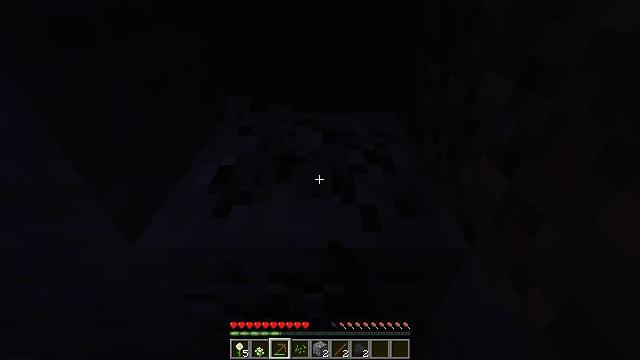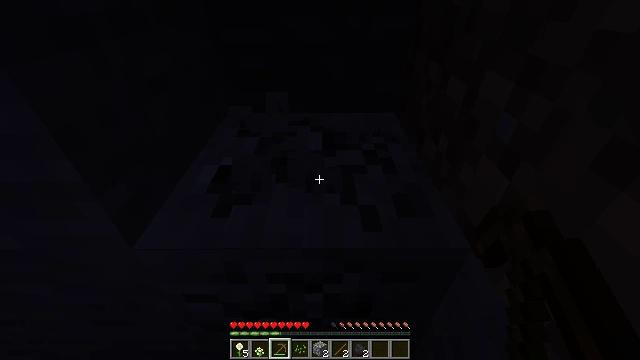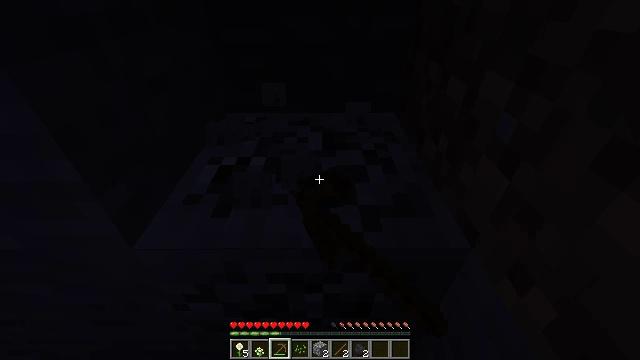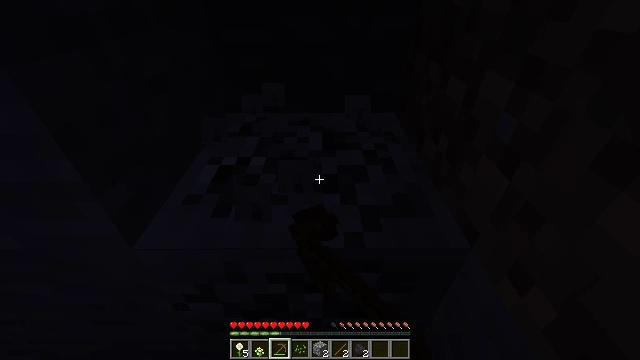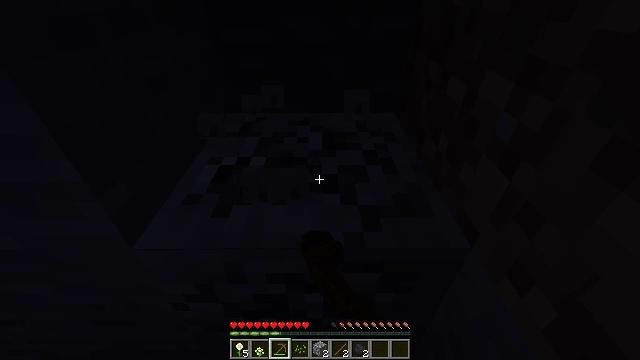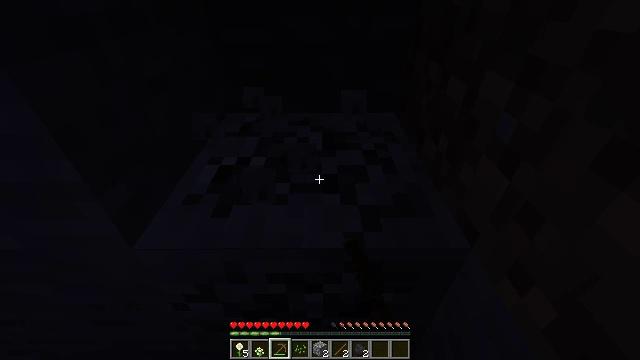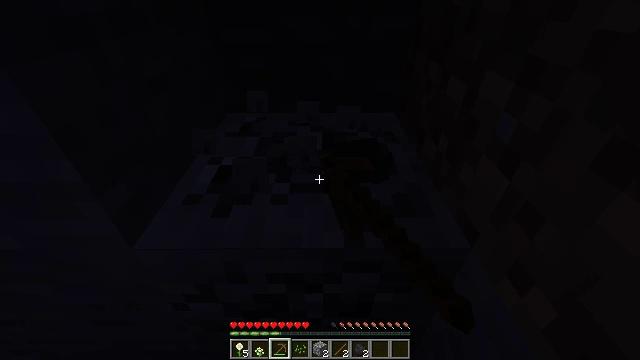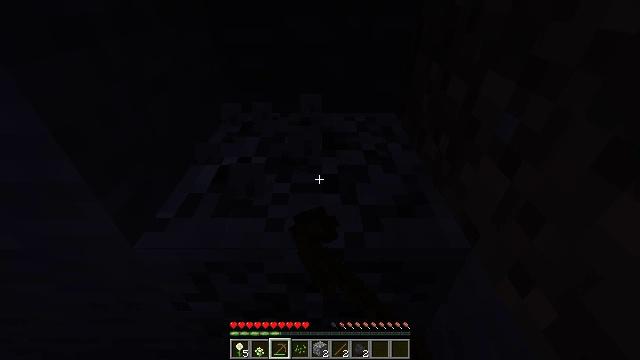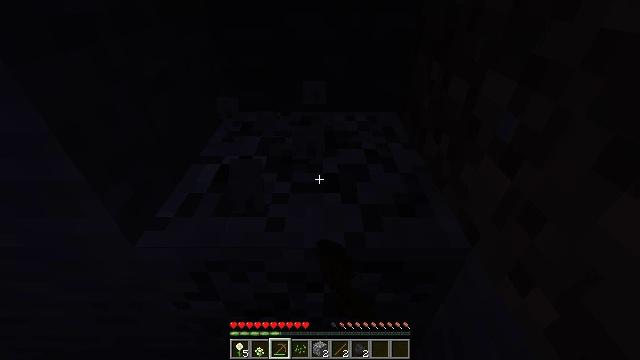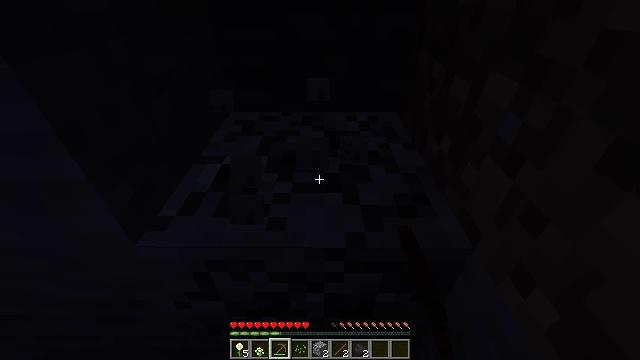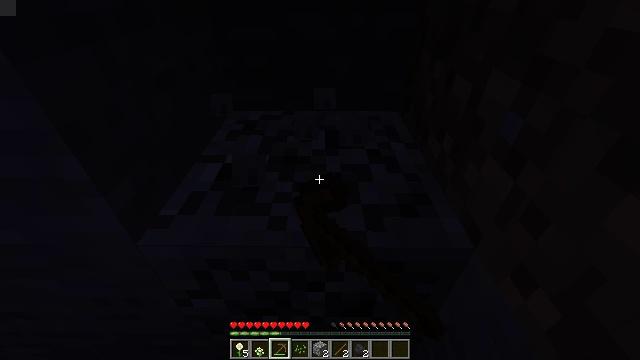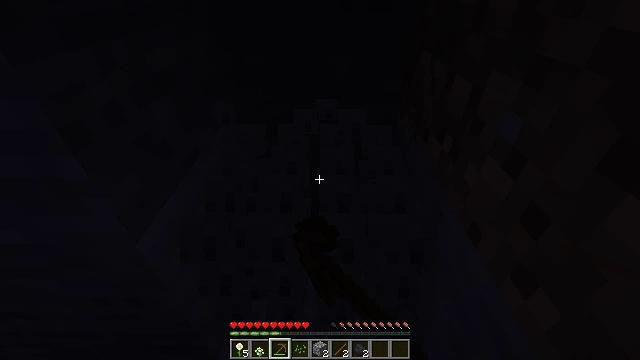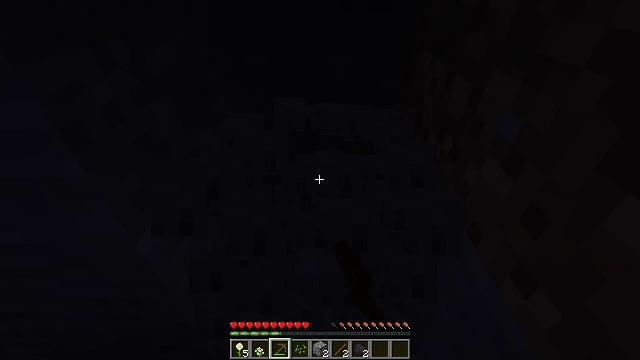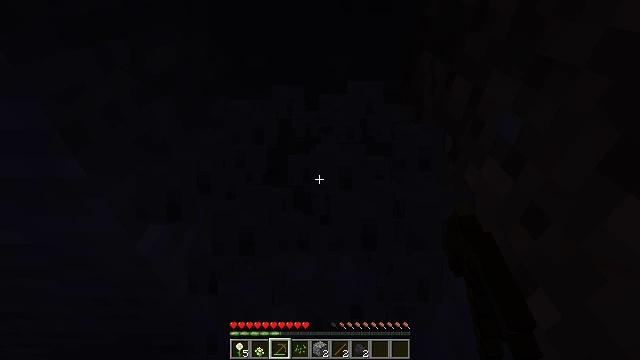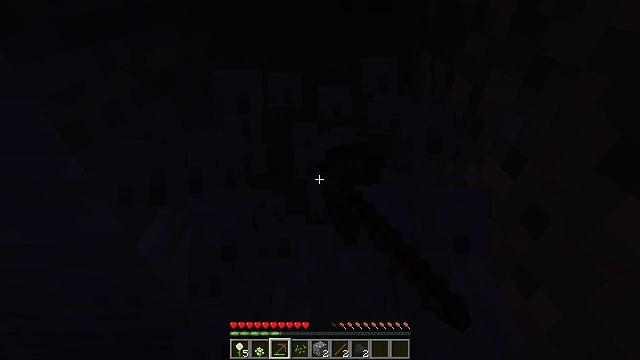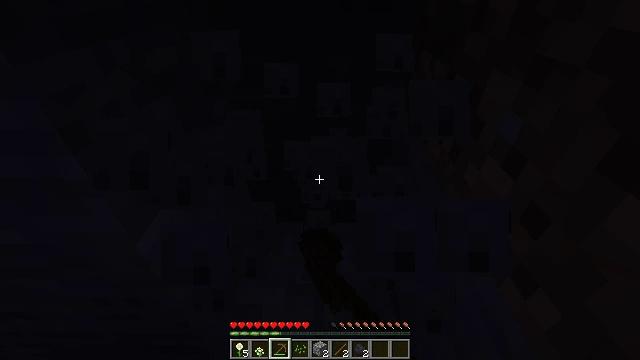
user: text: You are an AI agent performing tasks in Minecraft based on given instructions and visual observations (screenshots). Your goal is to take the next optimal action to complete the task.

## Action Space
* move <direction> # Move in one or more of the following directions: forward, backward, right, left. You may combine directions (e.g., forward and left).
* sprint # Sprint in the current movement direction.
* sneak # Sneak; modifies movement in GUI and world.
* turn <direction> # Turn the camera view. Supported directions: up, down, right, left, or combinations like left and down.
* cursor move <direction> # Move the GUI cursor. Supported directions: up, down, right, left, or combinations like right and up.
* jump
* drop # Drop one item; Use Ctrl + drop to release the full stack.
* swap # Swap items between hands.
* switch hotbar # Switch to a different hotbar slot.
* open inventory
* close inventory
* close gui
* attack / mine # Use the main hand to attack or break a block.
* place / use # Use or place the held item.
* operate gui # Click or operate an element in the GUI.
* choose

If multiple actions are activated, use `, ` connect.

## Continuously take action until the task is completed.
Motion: motion action
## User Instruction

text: Extract coal from the ore block.
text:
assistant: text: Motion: attack / mine
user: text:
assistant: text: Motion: attack / mine
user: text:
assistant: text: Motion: attack / mine
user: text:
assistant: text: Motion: attack / mine
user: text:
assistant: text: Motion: attack / mine
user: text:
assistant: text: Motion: attack / mine
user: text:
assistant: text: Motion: attack / mine
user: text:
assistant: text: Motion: attack / mine
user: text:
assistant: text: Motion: attack / mine
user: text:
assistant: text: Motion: attack / mine
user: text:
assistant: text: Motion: attack / mine
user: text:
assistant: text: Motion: attack / mine
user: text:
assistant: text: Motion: attack / mine
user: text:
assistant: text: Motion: attack / mine
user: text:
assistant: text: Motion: attack / mine
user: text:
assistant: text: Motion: attack / mine